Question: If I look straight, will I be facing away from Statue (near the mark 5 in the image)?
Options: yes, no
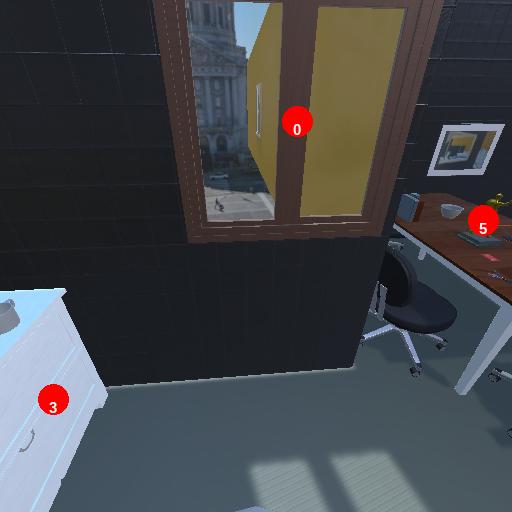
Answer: yes